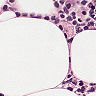
Metastatic tissue present: no